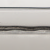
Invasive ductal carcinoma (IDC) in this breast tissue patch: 0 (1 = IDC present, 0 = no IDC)